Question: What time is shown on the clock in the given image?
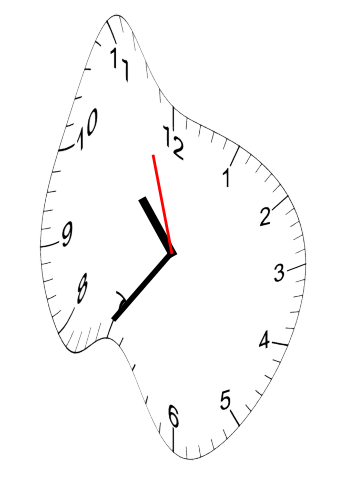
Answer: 10:35:57